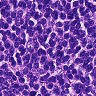
Metastatic tissue present: no